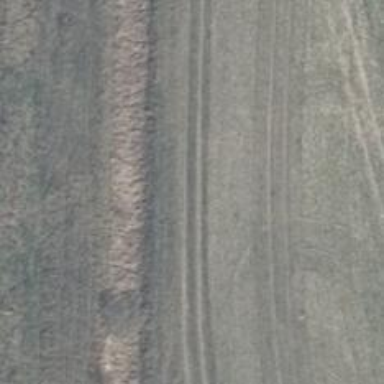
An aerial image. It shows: Grass track with grade 5 tracktype.